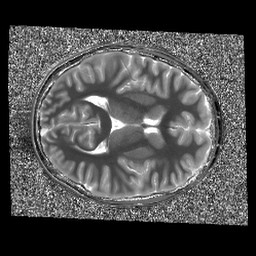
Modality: T1map
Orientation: axial
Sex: male
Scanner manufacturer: siemens
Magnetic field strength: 3 T
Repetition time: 5 s
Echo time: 0.00355 s